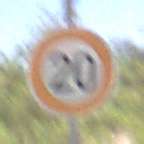
Verkehrszeichen: Geschwindigkeit20
Umgebung: Outdoor, RoadRail
Tageszeit: Midday
Wetter: Clear
Licht: Natural
Jahreszeit: NotSpecified
Kontrast: HighContrast